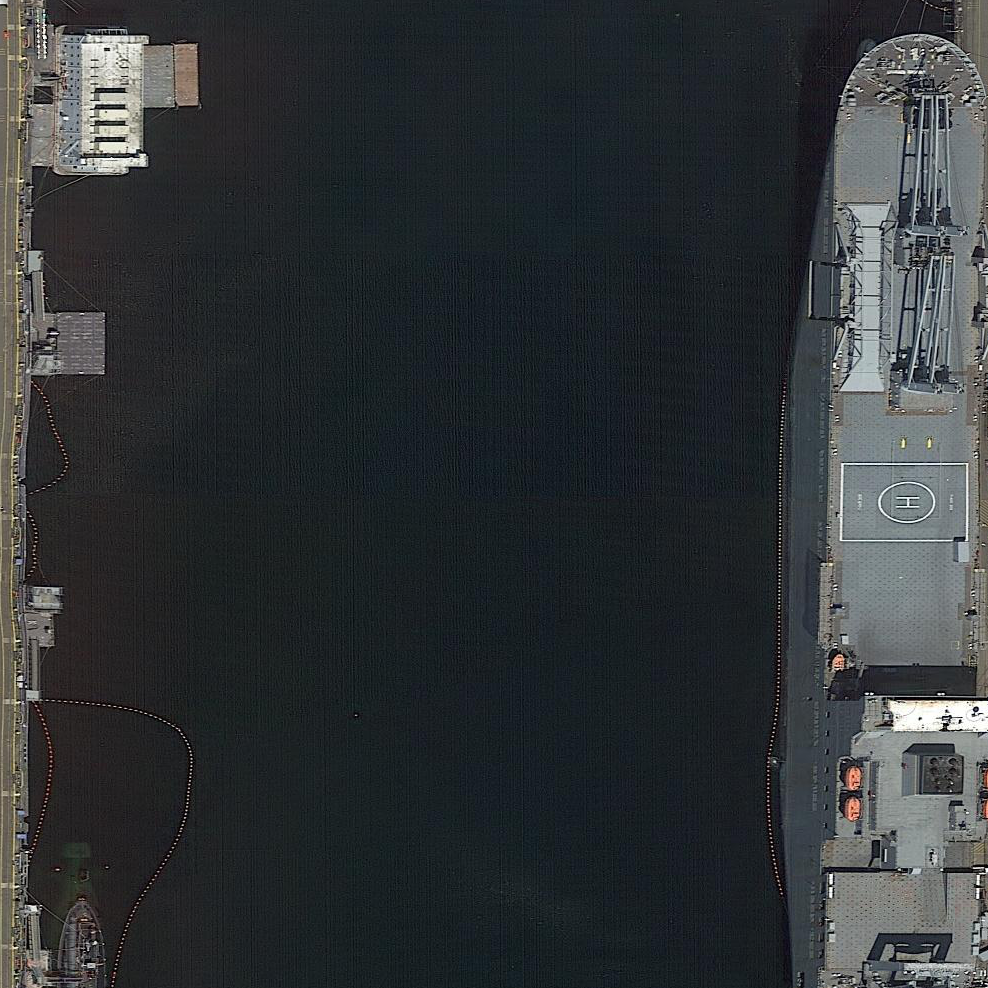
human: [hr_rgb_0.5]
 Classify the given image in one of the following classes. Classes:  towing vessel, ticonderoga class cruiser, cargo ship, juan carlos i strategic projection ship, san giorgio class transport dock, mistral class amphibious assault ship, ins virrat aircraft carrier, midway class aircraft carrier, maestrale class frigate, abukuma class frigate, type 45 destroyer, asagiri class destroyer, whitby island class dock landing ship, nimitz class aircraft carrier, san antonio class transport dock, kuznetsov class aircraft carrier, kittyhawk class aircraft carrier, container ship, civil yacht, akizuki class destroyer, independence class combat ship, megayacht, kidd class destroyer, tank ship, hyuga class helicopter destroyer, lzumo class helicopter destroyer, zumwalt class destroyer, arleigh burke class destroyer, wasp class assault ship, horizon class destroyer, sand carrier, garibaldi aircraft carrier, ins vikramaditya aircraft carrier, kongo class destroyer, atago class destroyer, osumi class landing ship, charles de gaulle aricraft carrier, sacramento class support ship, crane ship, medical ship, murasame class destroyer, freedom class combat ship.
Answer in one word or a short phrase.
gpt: Crane ship